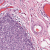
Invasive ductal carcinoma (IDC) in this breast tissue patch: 0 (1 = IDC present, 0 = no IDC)